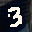
Label: 3